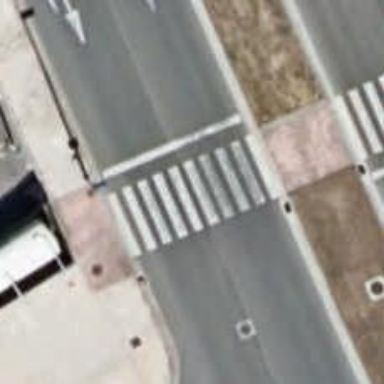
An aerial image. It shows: Uncontrolled road crossing.